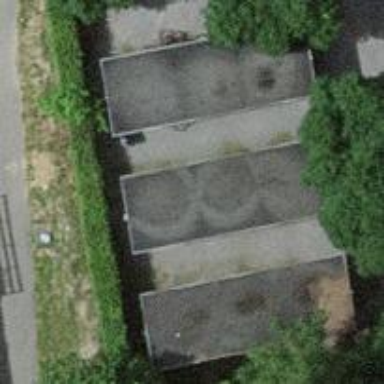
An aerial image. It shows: Bicycle parking area.